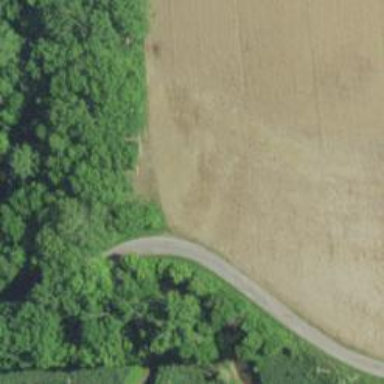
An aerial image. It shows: Tertiary road.